Field crop: maize
Growth stage: 2
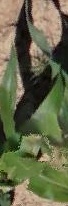
Species: maize